Question: I have a small 'WPF' application that needs to enumerate through all files in a specified directory and check if a certain string exists in it. this is the search method:
'''
private void btnSearch_Click_1(object sender, RoutedEventArgs e)
{
Thread t = new Thread(()=>search(@"c: ", "url", true));
t.Start();
}
private void search(string path, string textToSearch, bool ignoreCase)
{
foreach (string currentFile in Directory.EnumerateFiles(path, "*.*", SearchOption.AllDirectories))
{
int lineNumber = 0;
foreach (string line in File.ReadLines(currentFile))
{
lineNumber++;
if (line.Contains(textToSearch))
{
lbFiles.Dispatcher.BeginInvoke((Action)(() =>
{
//add the file name and the line number to a ListBox
lbFiles.Items.Add(currentFile + " " + lineNumber);
}));
}
}
}
}
'''
My problem is that if the specified string is found more than once in the file, the line number will be the latter for all occurrences. for a text file that has the following lines:
the 'listbox' will look like this:

when stepping through the code with a breakpoint I can see that immediately after steping out of the search method it "jumps" back into the 'BeginInvoke' declaration.
Please advise.
Thanks
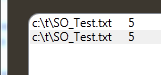
Answer: The issue is that you're closing over the variable 'lineNumber'. 'BeginInvoke' is asynchronous, it doesn't wait for the delegate to be called on the UI thread. By the time it manages to get invoked 'lineNumber' has been incremented a number of times.
There are two solutions. Create a more localized copy of 'lineNumber' to close over so that the changes aren't seen later:
'''
foreach (string line in File.ReadLines(currentFile))
{
lineNumber++;
if (line.Contains(textToSearch))
{
var lineNumberCopy = lineNumber;
lbFiles.Dispatcher.BeginInvoke((Action)(() =>
{
//add the file name and the line number to a ListBox
lbFiles.Items.Add(currentFile + " " + lineNumberCopy );
}));
}
}
'''
Or use 'Invoke' instead of 'BeginInvoke', so that 'lineNumber' is read from before it has a chance to be incremented.